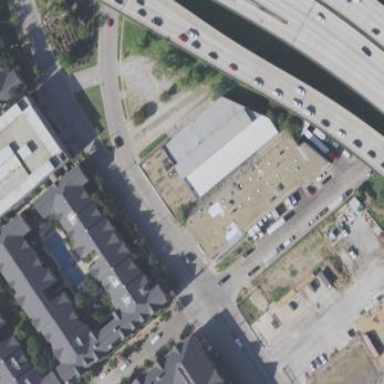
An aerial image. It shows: Warehouse building.